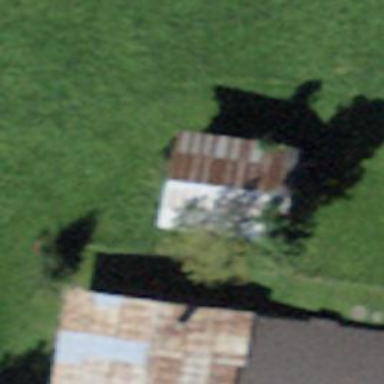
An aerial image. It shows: Barn.